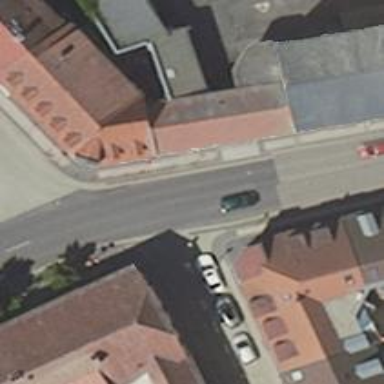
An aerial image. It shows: Pub.